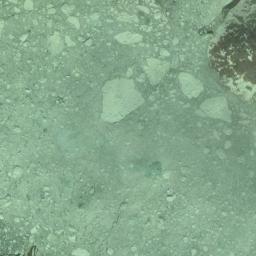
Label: sea_ice